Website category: game
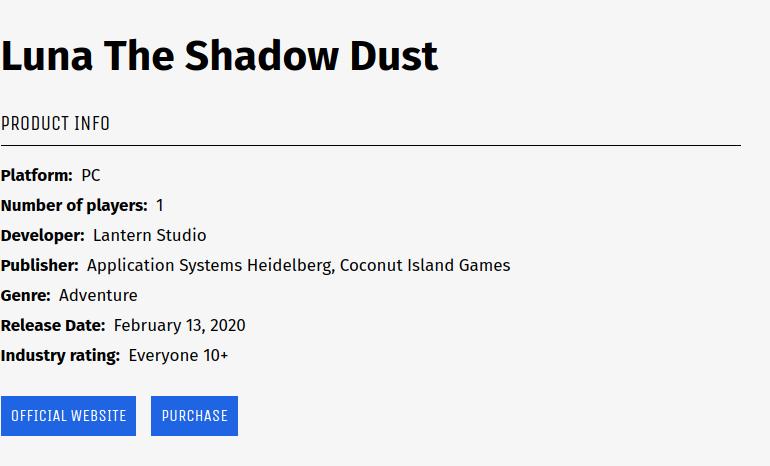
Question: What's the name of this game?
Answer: Luna The Shadow Dust

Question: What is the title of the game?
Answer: Luna The Shadow Dust

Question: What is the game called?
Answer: Luna The Shadow Dust

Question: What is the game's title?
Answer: Luna The Shadow Dust

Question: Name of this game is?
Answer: Luna The Shadow Dust

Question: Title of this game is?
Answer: Luna The Shadow Dust

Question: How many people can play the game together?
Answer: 1

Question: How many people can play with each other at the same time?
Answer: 1

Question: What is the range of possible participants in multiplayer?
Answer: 1

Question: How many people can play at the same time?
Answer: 1

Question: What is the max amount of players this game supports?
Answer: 1

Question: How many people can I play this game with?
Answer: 1

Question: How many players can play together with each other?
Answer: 1

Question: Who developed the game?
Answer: Lantern Studio

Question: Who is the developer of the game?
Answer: Lantern Studio

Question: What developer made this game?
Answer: Lantern Studio

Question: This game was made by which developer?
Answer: Lantern Studio

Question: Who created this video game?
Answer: Lantern Studio

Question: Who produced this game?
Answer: Lantern Studio

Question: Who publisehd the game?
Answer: Application Systems Heidelberg, Coconut Island Games

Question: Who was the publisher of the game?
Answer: Application Systems Heidelberg, Coconut Island Games

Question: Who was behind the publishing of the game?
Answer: Application Systems Heidelberg, Coconut Island Games

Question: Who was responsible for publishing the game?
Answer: Application Systems Heidelberg, Coconut Island Games

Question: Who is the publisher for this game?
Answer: Application Systems Heidelberg, Coconut Island Games

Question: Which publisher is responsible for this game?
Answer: Application Systems Heidelberg, Coconut Island Games

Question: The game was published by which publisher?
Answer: Application Systems Heidelberg, Coconut Island Games

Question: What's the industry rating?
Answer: Everyone 10+

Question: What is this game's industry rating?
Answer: Everyone 10+

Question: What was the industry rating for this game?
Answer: Everyone 10+

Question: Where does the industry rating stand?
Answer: Everyone 10+

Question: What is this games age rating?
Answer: Everyone 10+

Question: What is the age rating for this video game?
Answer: Everyone 10+

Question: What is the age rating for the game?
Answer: Everyone 10+

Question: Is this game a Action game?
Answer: no

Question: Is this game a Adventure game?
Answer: yes

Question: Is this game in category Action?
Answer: no

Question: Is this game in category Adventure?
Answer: yes

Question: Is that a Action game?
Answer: no

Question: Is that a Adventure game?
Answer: yes

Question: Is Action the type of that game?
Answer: no

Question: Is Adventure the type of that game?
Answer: yes

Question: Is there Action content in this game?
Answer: no

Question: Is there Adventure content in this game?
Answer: yes

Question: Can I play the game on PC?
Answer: yes

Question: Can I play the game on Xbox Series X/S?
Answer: no

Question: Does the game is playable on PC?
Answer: yes

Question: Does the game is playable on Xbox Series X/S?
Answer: no

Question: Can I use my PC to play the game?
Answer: yes

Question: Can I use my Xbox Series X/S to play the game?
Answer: no

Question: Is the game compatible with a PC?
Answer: yes

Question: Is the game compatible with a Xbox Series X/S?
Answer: no